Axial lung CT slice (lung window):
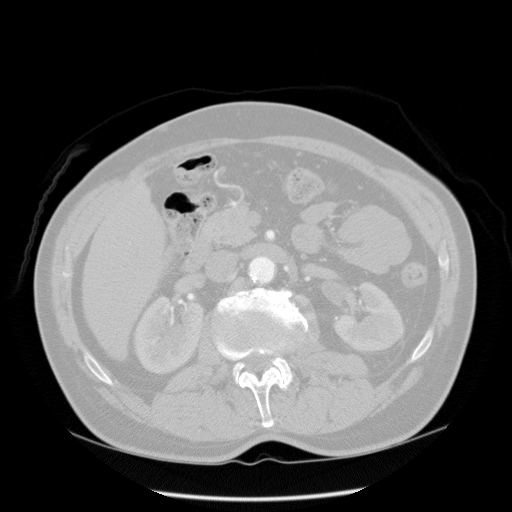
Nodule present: no